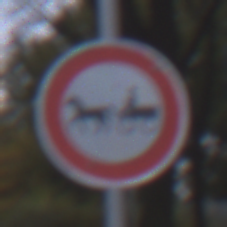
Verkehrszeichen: VerbotGespannfuhrwerke
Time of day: MorningAfternoon
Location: Outdoor (Urban)
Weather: Overcast
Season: NotSpecified
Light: Natural